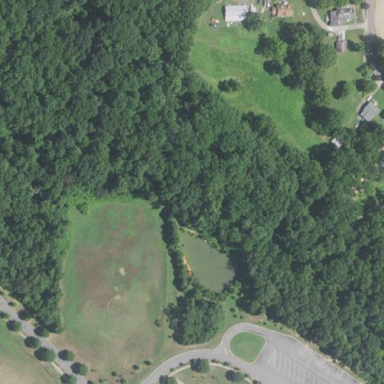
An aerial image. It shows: Park.